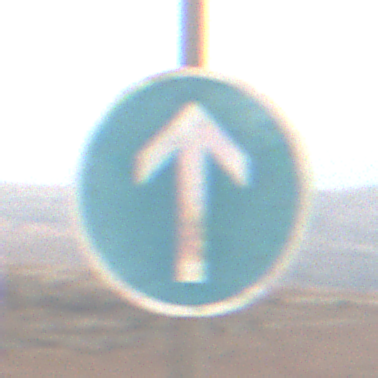
Verkehrszeichen: VorgeschriebeneFahrtrichtungGeradeaus
Umgebung: Outdoor, Nature
Tageszeit: MorningAfternoon
Wetter: Overcast
Licht: Natural
Jahreszeit: NotSpecified
Kontrast: LowContrast